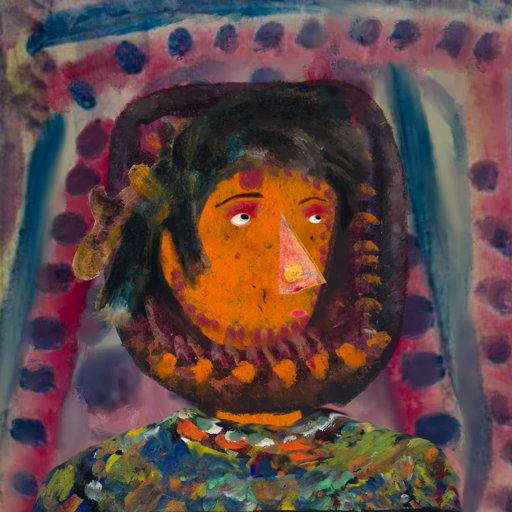
Background: HillGirl, Head And Neck Side: Doll_w_Hair, Face Side: Irani, Bust: An_Impression, Hair Side: Pipe, Head Accessory: Blank, Second Necklace: Blank, Necklace: Blank, Baby: Blank